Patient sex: F
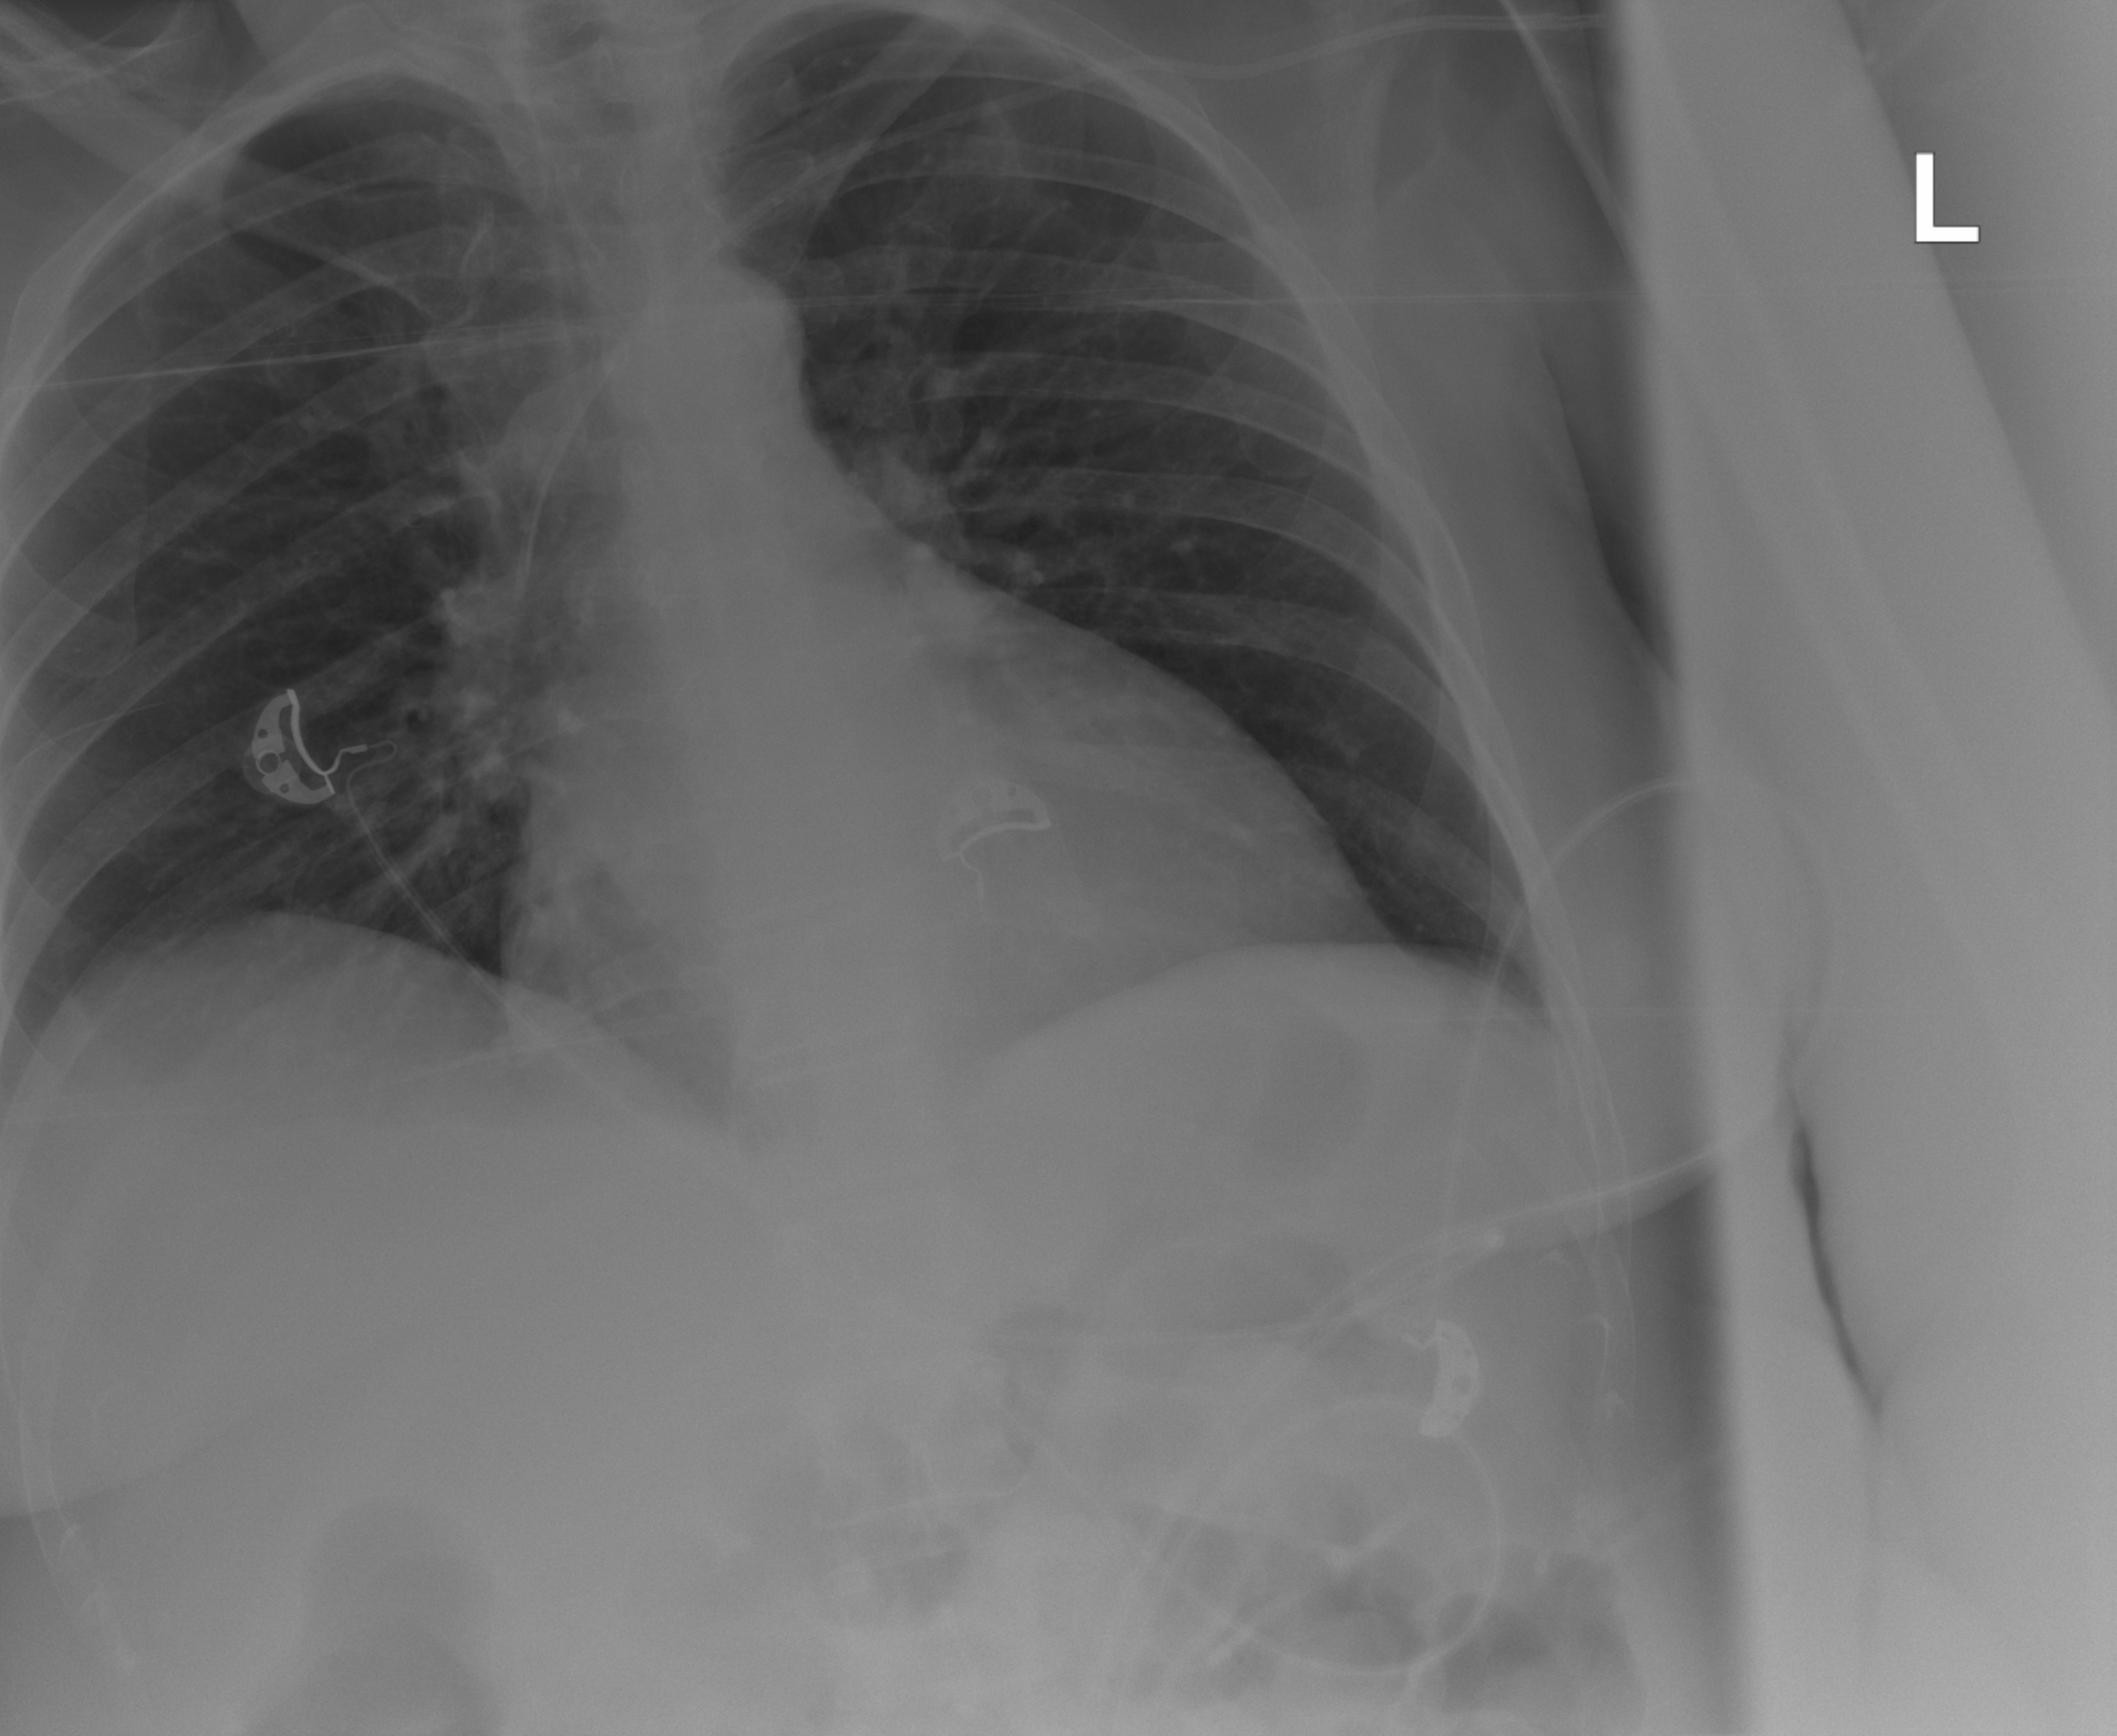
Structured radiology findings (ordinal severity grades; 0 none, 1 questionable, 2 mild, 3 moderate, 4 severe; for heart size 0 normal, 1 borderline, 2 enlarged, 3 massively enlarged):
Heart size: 0
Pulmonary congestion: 0
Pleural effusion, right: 0
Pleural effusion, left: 0
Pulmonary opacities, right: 0
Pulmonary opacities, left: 0
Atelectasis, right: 1
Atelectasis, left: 1